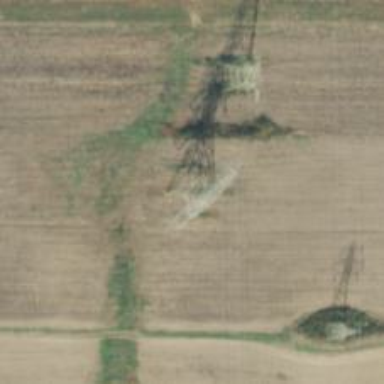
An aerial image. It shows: Lattice structure tower used for power distribution.